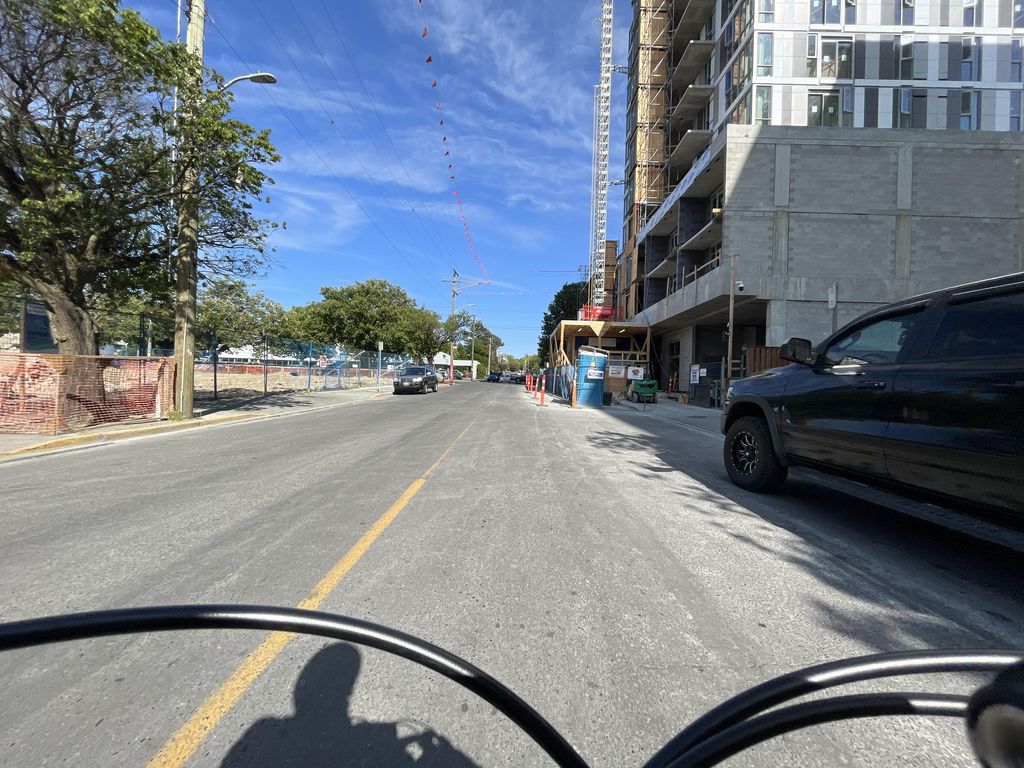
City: victoria